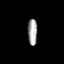
Tissue: lung
Cell type: Endothelial cells
Senescence score: 0.5759
Nuclear area (px): 245
Mean DAPI intensity: 162.776